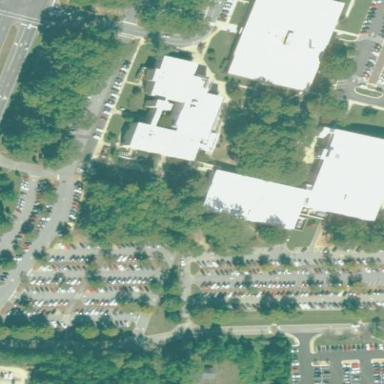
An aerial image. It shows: College building.